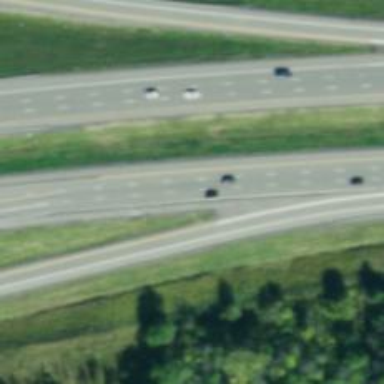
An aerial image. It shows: Motorway with embankment.